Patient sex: M
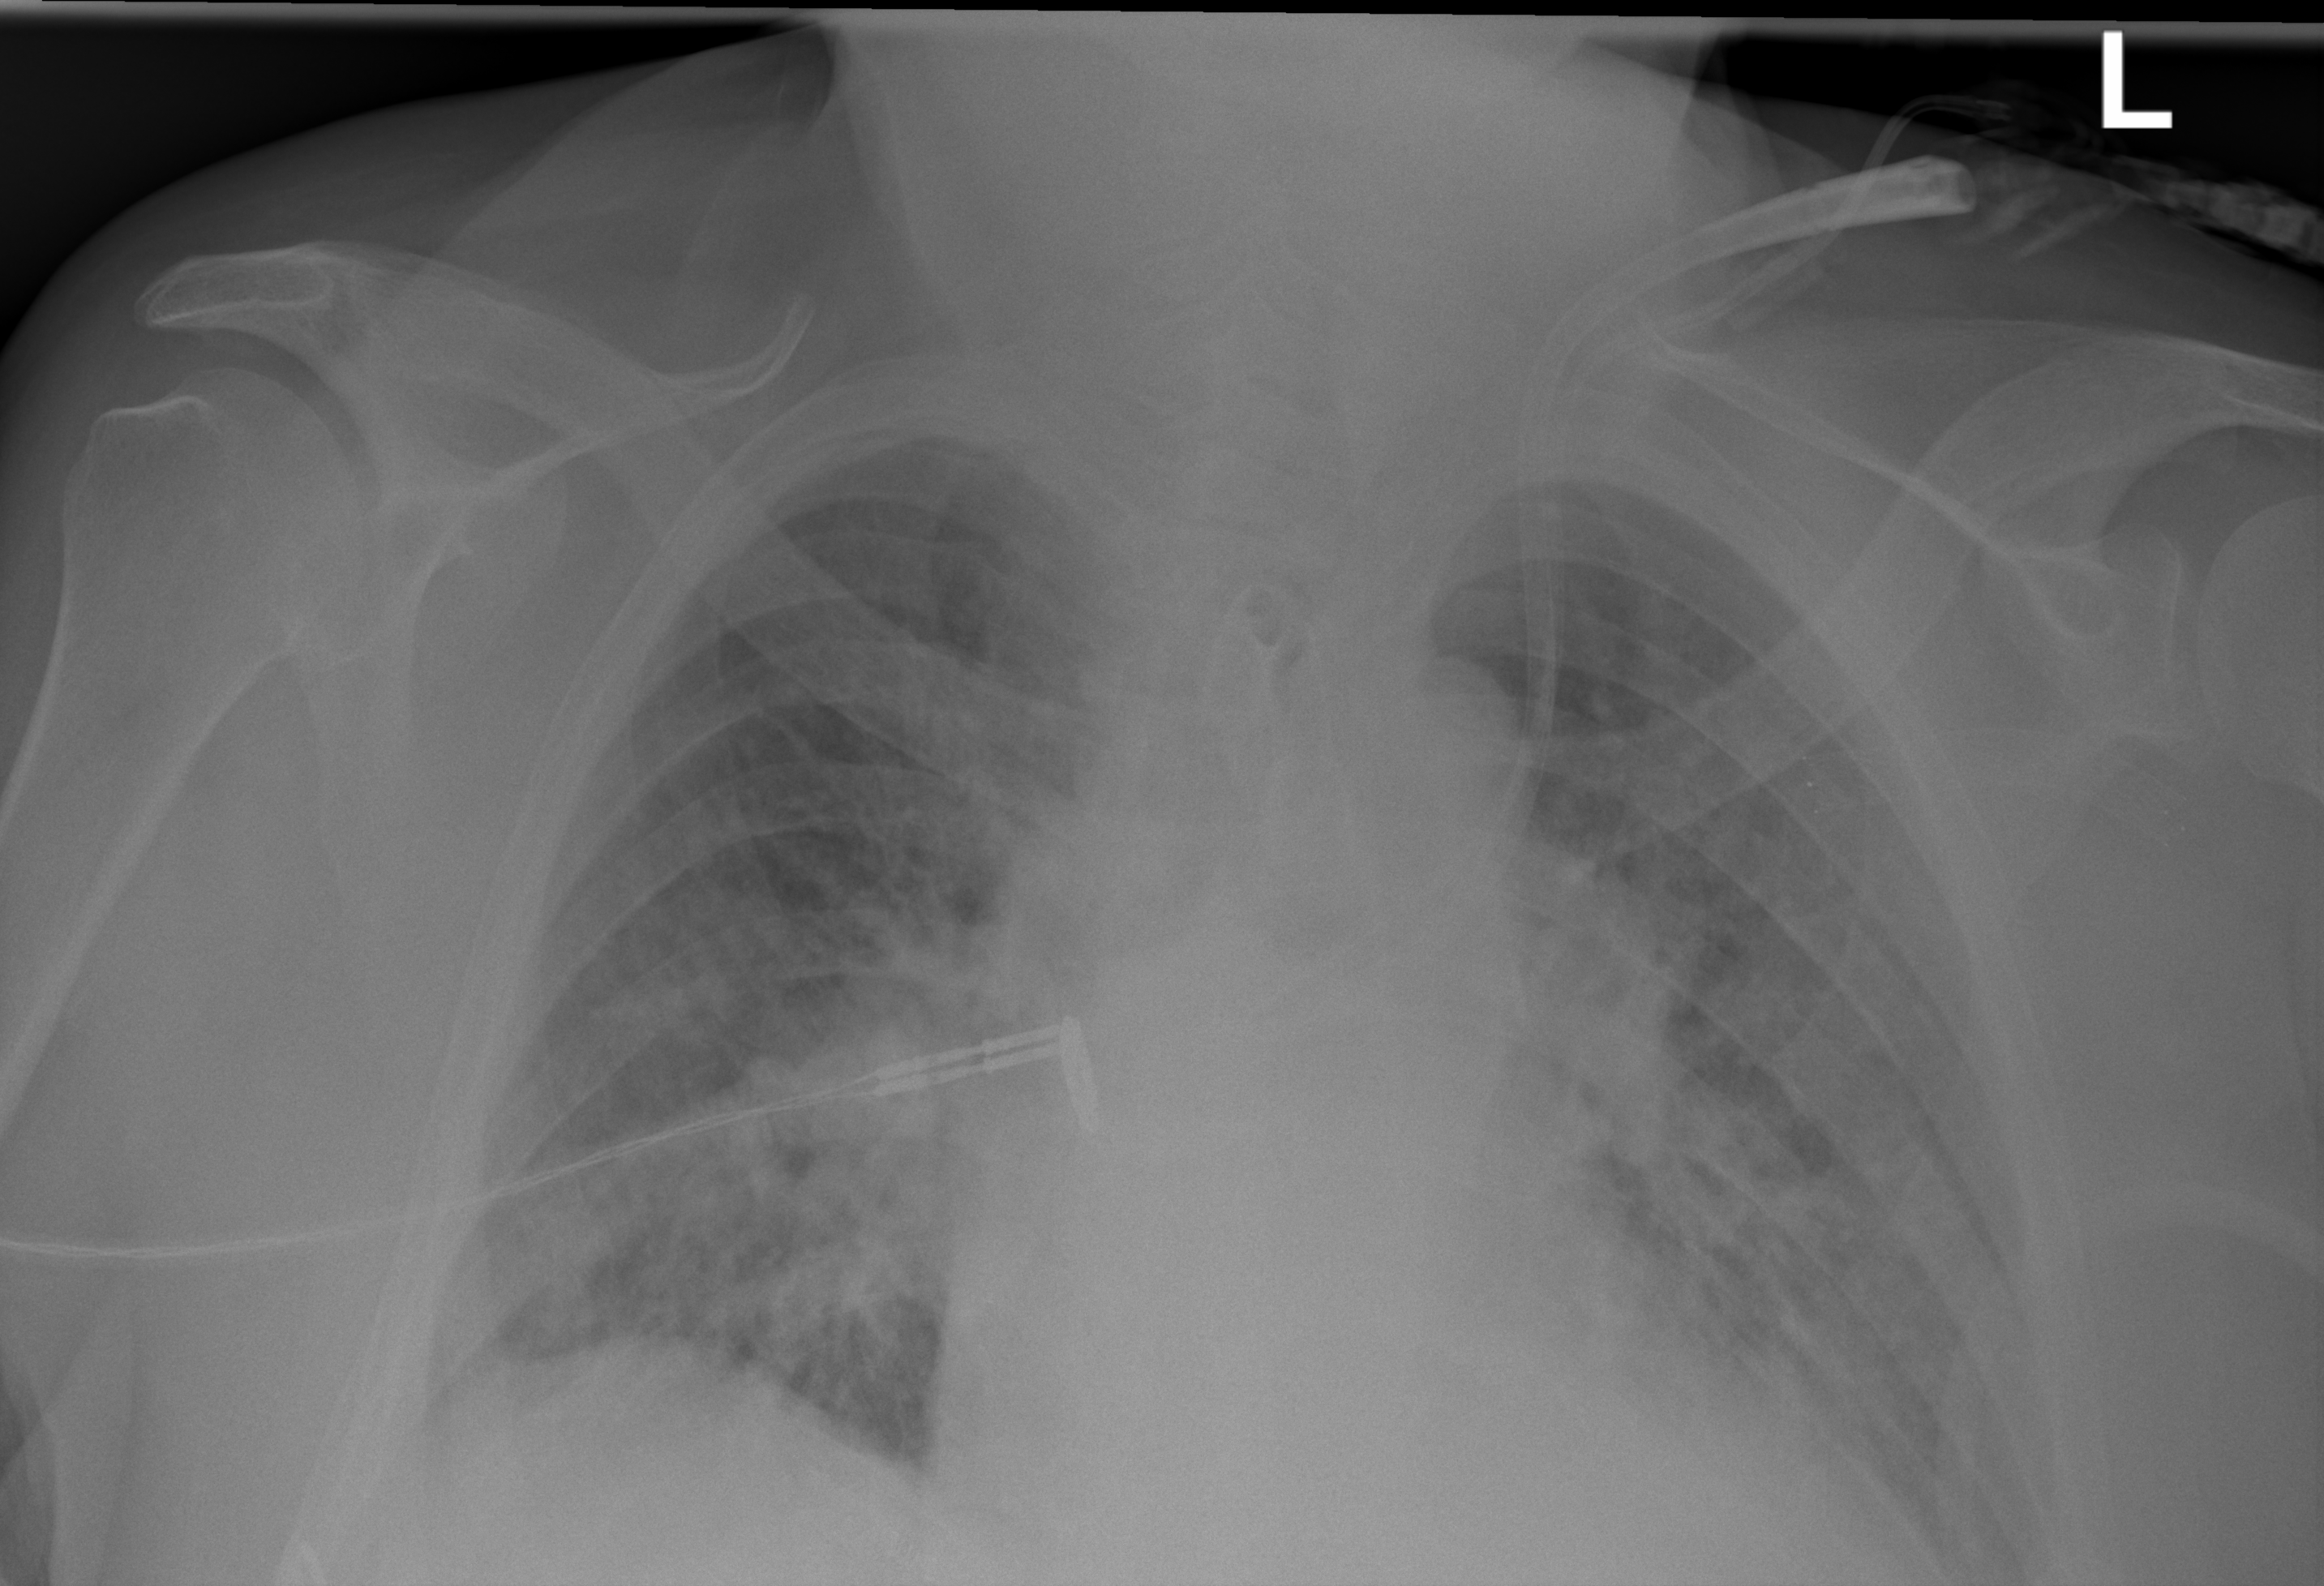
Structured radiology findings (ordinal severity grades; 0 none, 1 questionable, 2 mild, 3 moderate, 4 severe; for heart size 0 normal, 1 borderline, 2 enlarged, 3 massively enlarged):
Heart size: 2
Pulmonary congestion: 3
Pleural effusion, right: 1
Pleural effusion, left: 0
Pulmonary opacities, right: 2
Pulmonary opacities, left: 2
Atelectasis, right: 2
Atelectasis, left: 2